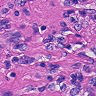
Metastatic tissue present: no